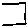
Label: square